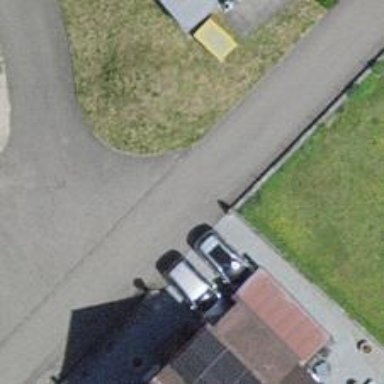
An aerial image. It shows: Residential road with asphalt surface.